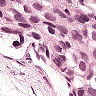
Metastatic tissue present: yes